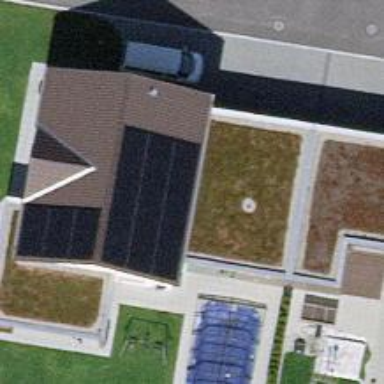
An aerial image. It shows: Solar power generator with photovoltaic panels.